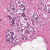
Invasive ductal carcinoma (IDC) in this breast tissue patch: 0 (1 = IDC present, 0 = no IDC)